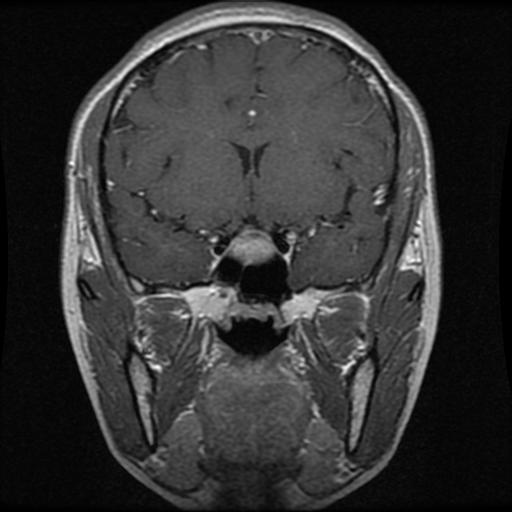
Label: pituitary